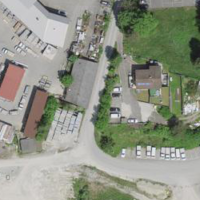
EUNIS habitat code: 54
Species observed at this site:
Anas platyrhynchos